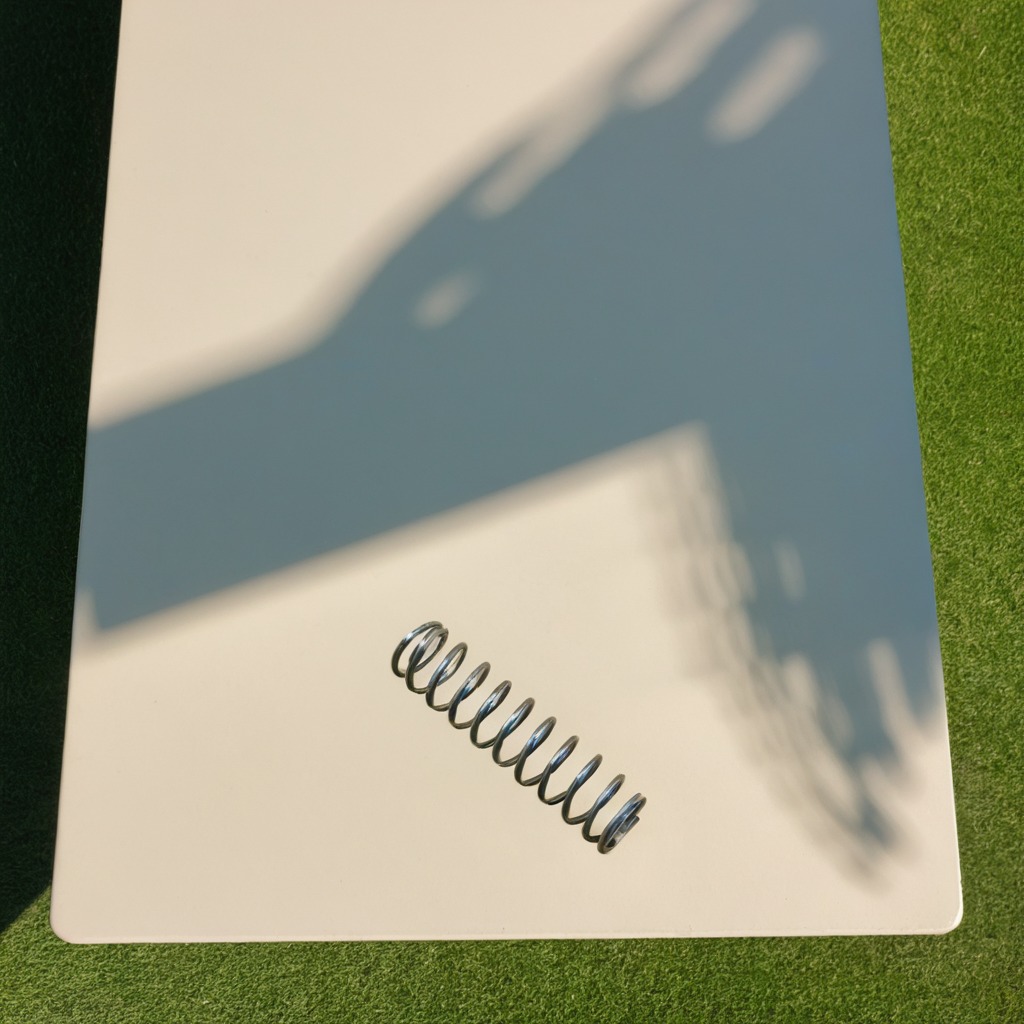
A coiled metal spring is lying on the table.